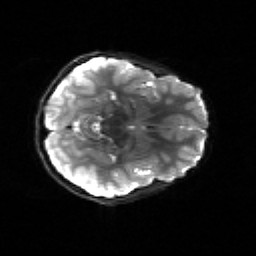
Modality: sbref
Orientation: axial
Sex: female
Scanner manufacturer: siemens
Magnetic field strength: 3 T
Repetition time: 5 s
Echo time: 0.071 s